Interaction volume radius: 10 \u00c5
Interaction volume height: 10 \u00c5
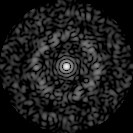
Disorder parameter: 0.8374